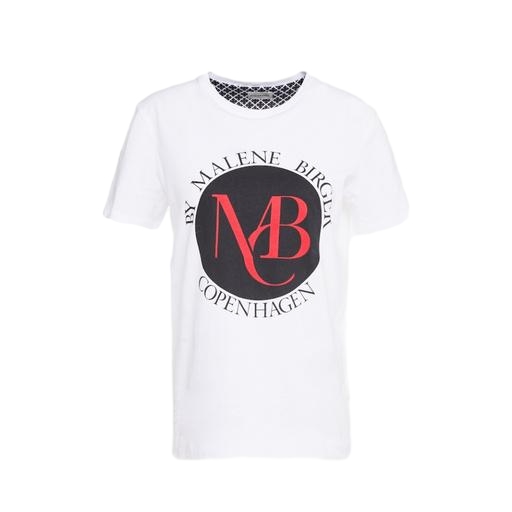
white marlene crew tee, white graphic t-shirt only macy, white melrose t-shirt, white background